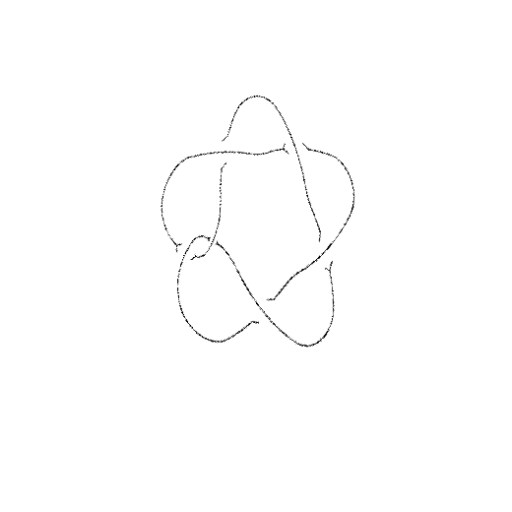
Crossing number: 6